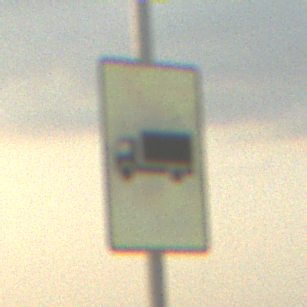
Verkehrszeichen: KFZZulaessigeGesamtmasse3Komma5TOhnePfeilsymbol
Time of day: SunriseSunset
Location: Outdoor (Suburban)
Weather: PartlyCloudy
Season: NotSpecified
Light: Natural